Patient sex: M
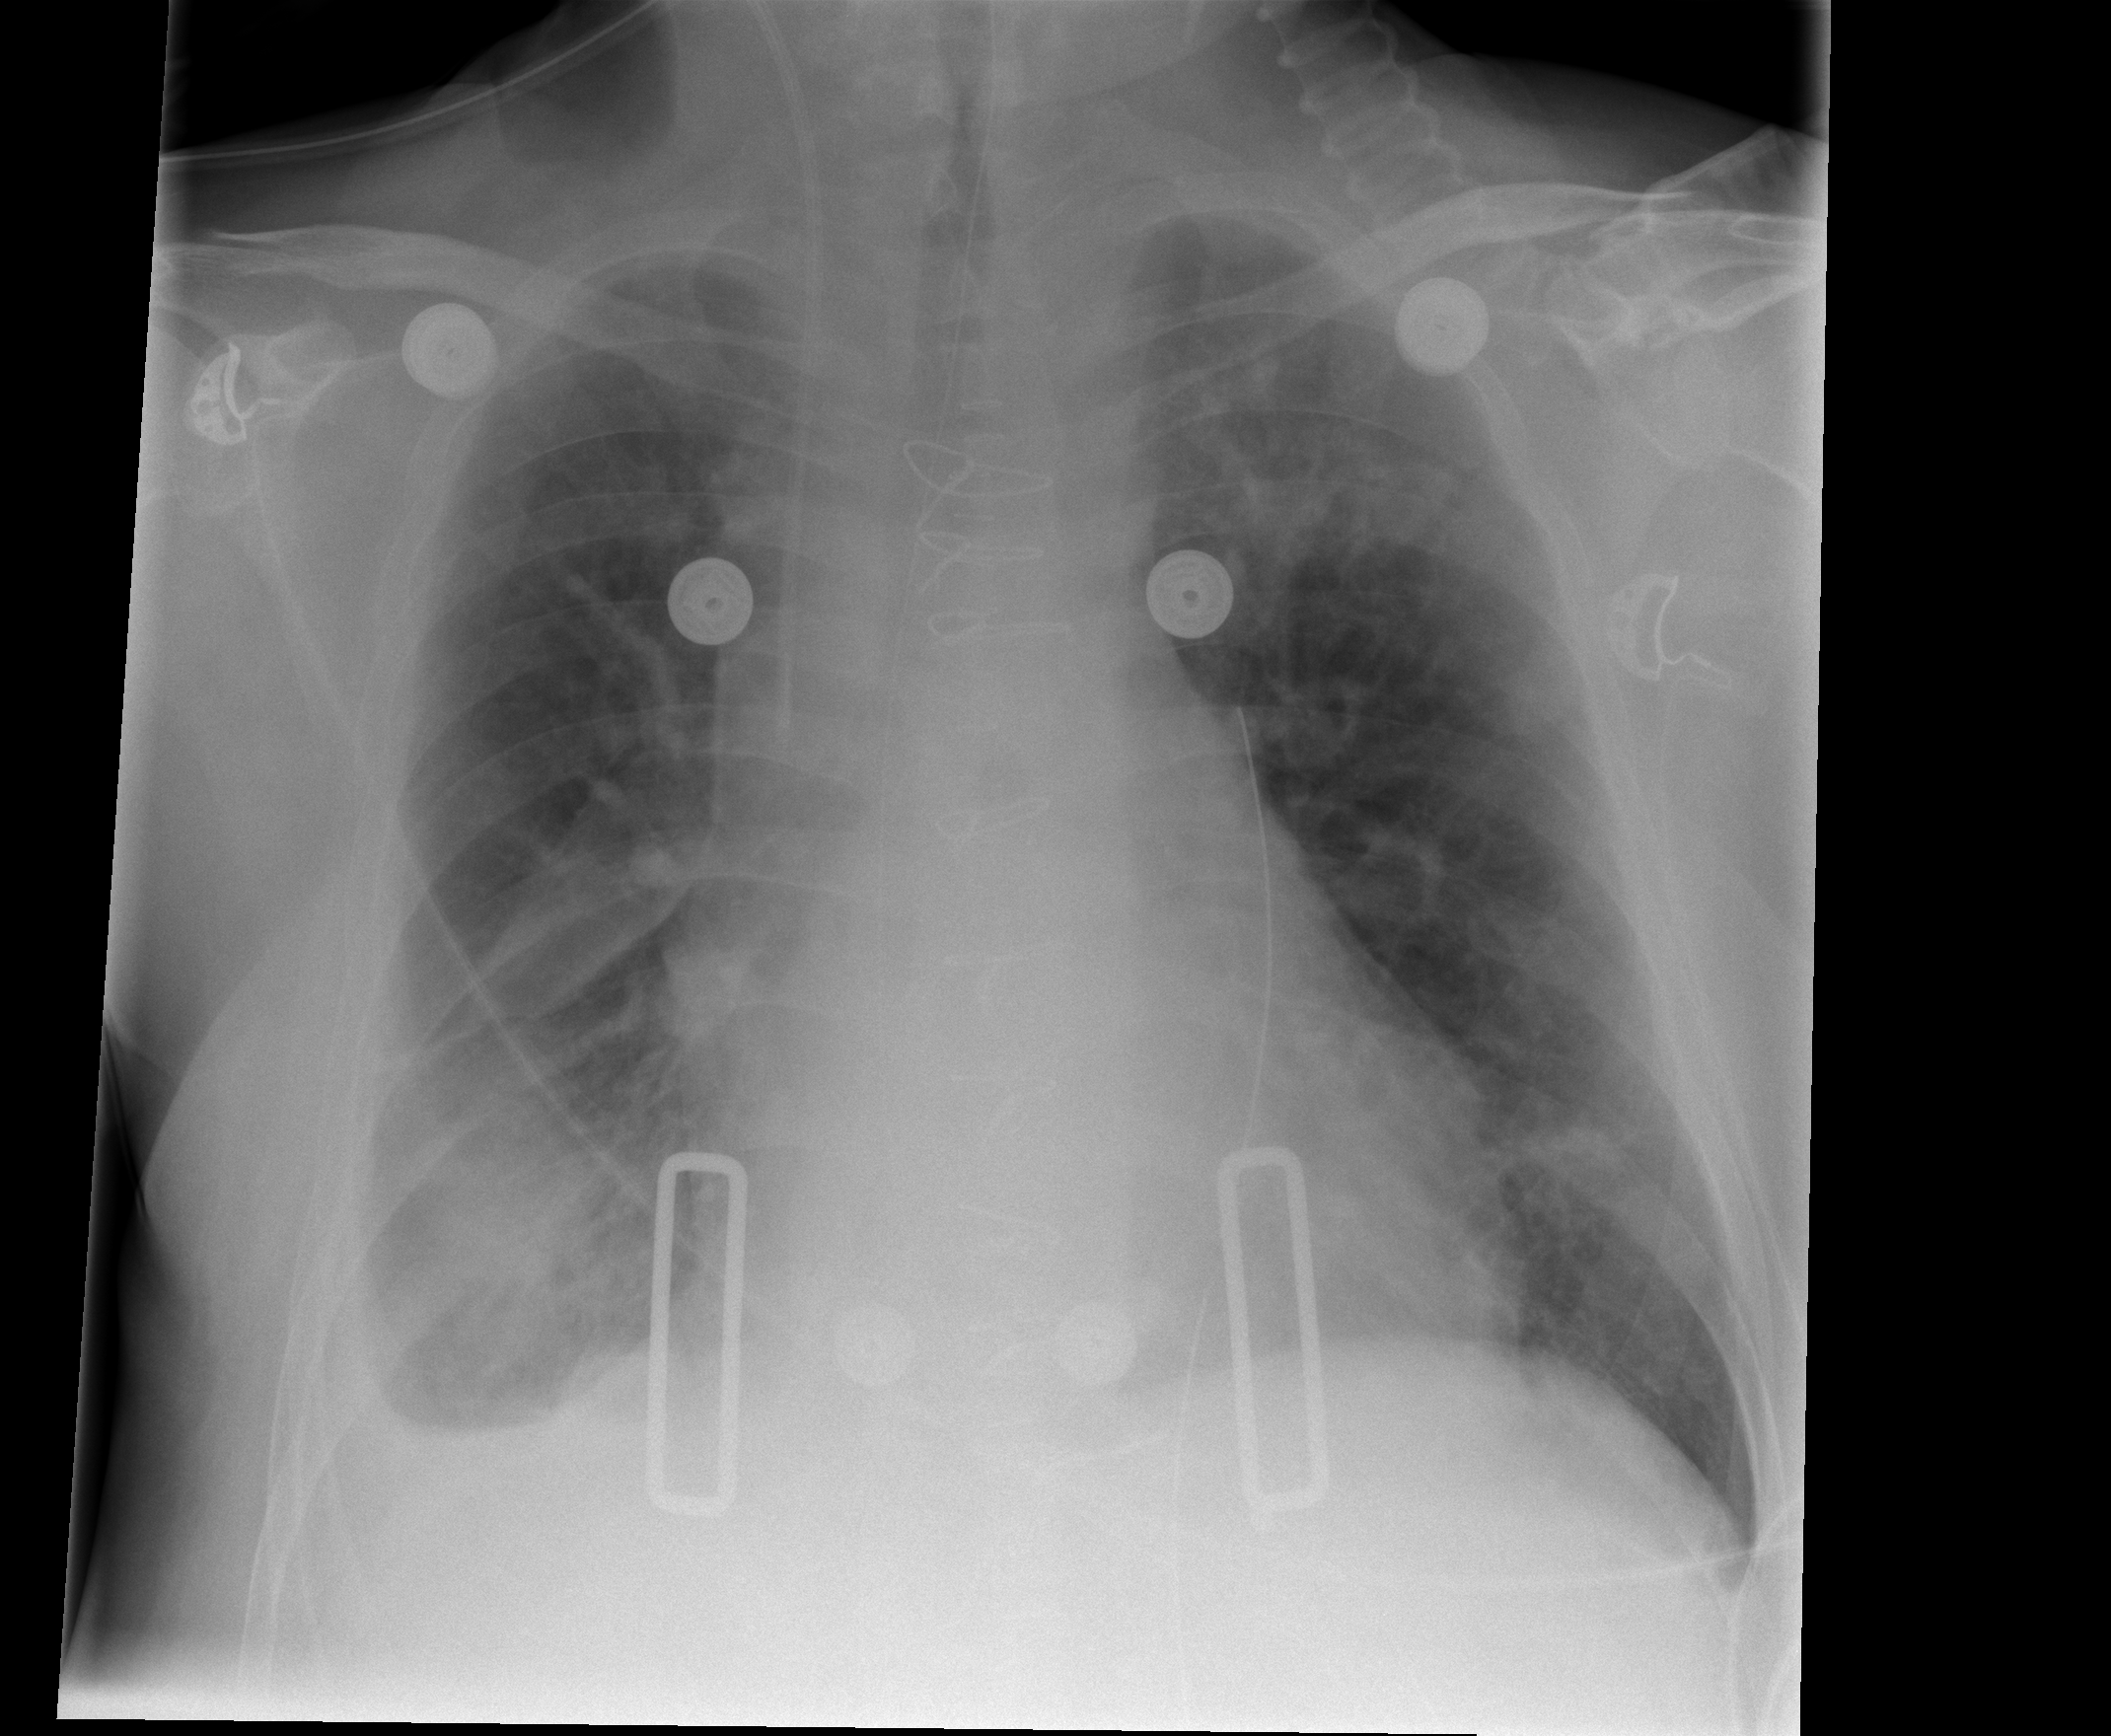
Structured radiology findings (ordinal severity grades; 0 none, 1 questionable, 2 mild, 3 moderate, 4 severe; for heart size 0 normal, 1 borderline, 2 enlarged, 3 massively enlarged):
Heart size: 0
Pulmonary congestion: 0
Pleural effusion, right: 2
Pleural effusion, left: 0
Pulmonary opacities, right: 0
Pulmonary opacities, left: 2
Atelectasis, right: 2
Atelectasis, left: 0